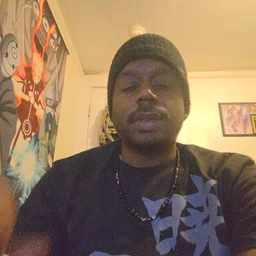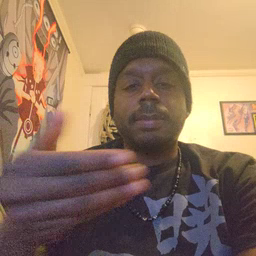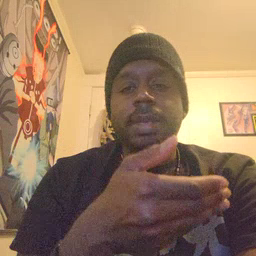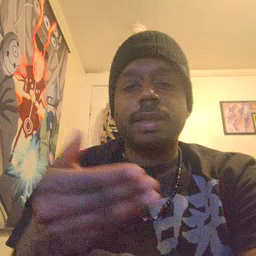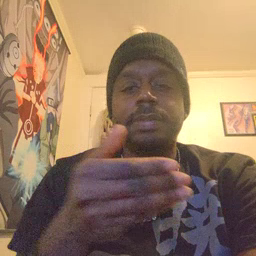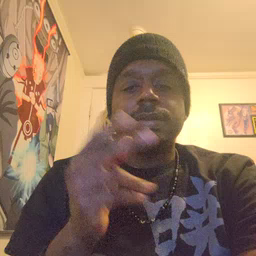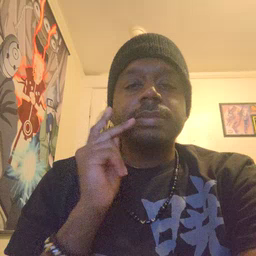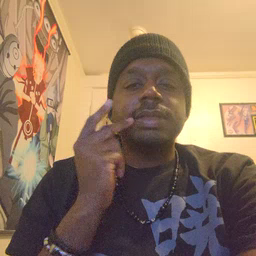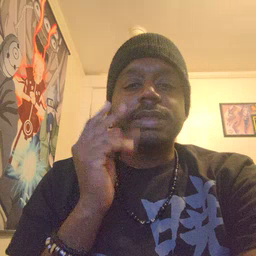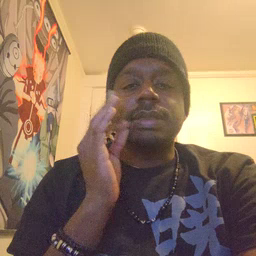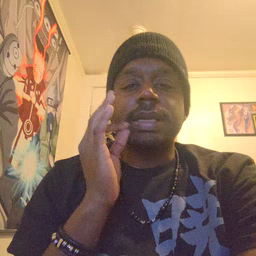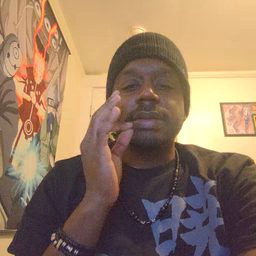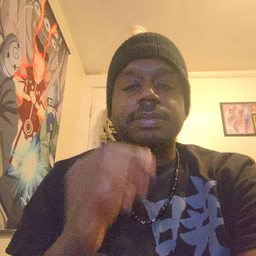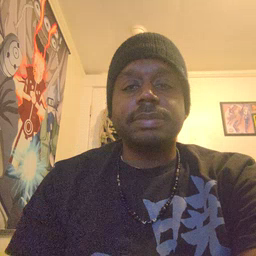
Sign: kitty